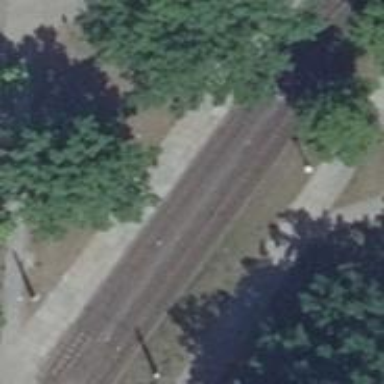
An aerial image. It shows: Tram railway.